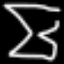
Label: hourglass